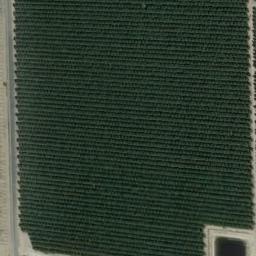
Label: rectangular_farmland